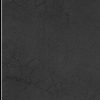
Atmospheric dust classification: not_dusty